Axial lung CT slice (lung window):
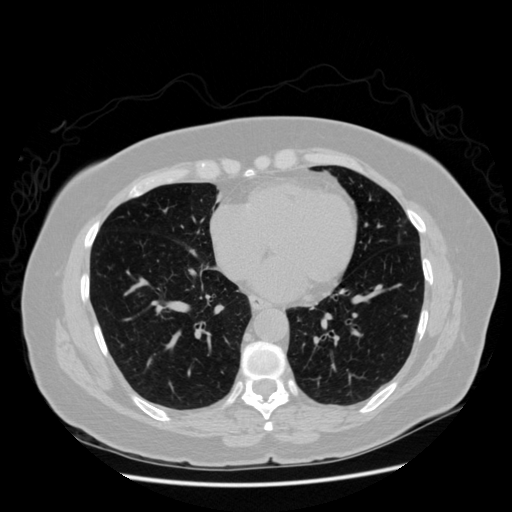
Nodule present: no